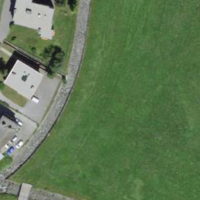
EUNIS habitat code: 26
Species observed at this site:
Poecile palustris
Corvus corone
Lophophanes cristatus
Periparus ater
Regulus regulus
Cinclus cinclus
Fringilla coelebs
Pyrrhocorax graculus
Motacilla alba
Turdus merula